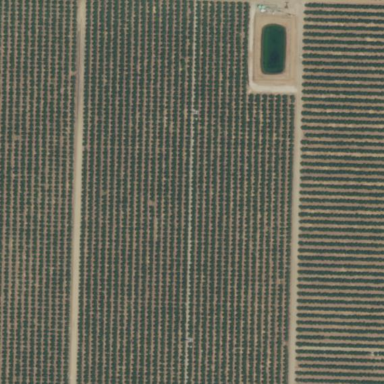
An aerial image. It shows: Orchard.